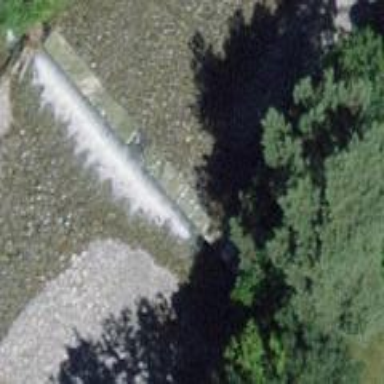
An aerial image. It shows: Weir along the waterway.